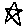
Label: star